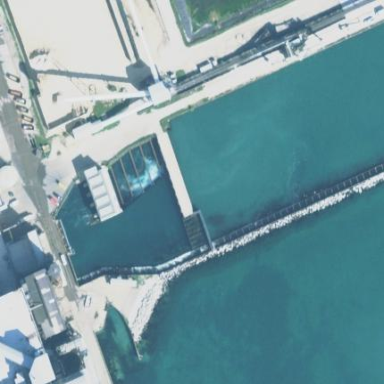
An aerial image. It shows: Breakwater structure.